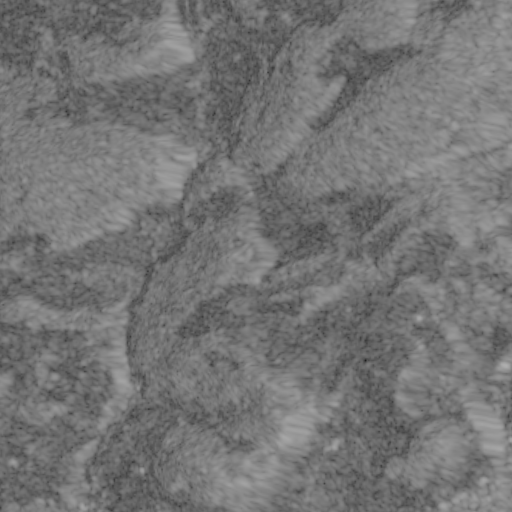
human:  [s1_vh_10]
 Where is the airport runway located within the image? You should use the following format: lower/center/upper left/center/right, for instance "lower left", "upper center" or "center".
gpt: The airport runway is located in the center of the image.
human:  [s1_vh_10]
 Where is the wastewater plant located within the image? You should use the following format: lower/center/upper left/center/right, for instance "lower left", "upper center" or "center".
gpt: The wastewater plant is located in the lower left of the image.
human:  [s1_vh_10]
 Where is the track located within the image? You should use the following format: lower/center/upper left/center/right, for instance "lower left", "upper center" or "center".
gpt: There is no track in the image.

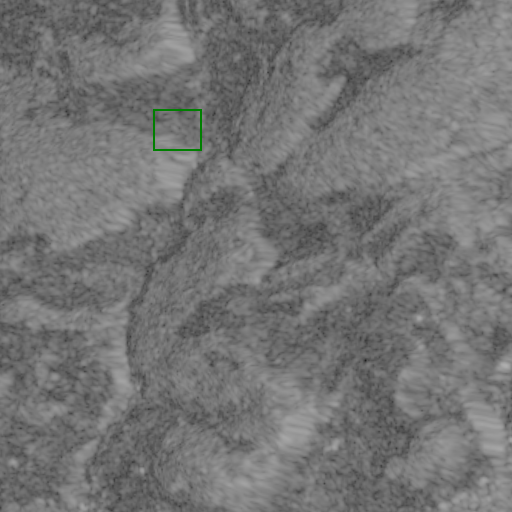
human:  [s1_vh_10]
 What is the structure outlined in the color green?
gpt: The structure outlined in green is a quarry.
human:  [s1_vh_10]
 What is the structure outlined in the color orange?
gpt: There is no orange outline.